Question: Kinda stuck on a problem so i got a controller looking like:
'''
'use strict';
angular.module('Movie.services', []).service('Movie', ['$q', '$http', function($q, $http) {
/* global config*/
var API_URL = '';
var API_KEY = 'xxx';
var movieService = {
findCast : function( id ) {
var id = id; // get person id
var cast = [];
var promise = $http.get(API_URL + id, {
params: {
api_key: API_KEY
}}).then(function(result) {
angular.forEach(result, function(item) {
cast.push(item);
console.log(item);
});
return cast;
});
return promise;
},
getMovies : function(){
},
}
return movieService;
}]);
'''
and it returns the whole object, fine.

Now i'm stuck on the part to parse is so in my main.js i got:
'''
Movie.findCast(person_id).then(function(result){
$scope.getCast = result;
console.log($scope.getCast);
});
'''
in my HTML i can do {{ getCast }} and i will get the whole JSON:
'''
[{"adult":false,"also_known_as":[],"biography":"Seth Rogen (born April 15, 1982) is a Canadian actor, comedian, voice artist, screenwriter, and film producer. Rogen began his career doing stand-up comedy for four years during his teens, coming in second place in the Vancouver Amateur Comedy Contest in 1998. While still living in his native Vancouver, he landed a supporting role in Freaks and Geeks. Shortly after Rogen moved to Los Angeles for his role, Freaks and Geeks was canceled after one season due to poor ratings. He then got a part on the equally short-lived Undeclared, which also hired him as a staff writer.
After landing a job as a staff writer on the final season of Da Ali G Show, for which Rogen and the other writers received an Emmy nomination, he was guided by film producer Judd Apatow toward a film career. Rogen was cast in a major supporting role and credited as a co-producer in Apatow's directorial debut, The 40-Year-Old Virgin.
After receiving critical praise for that performance, Universal Pictures agreed to cast him as the lead in Apatow's next directorial feature, Knocked Up.
Rogen has appeared in the films Donnie Darko, You, Me and Dupree, Zack and Miri Make a Porno, Observe and Report, and The Green Hornet, and also in the Apatow-produced comedies The 40-Year-Old Virgin, Knocked Up, Superbad, Pineapple Express, and Funny People. He and his comedy partner Evan Goldberg co-wrote the comedy films Superbad and Pineapple Express, for which he originally intended to headline while in high school. Rogen has provided voice talents in the animated films Horton Hears a Who!, Kung Fu Panda, and Monsters vs. Aliens. He also supports Crowdrise, a charitable networking site.","birthday":"1982-04-15","deathday":"","homepage":"http://www.seth-rogen.com/","id":19274,"imdb_id":"nm0736622","name":"Seth Rogen","place_of_birth":"Vancouver, British Columbia, Canada","popularity":14.8509727429298,"profile_path":"/3U9s4dvXQuk1l3ZT3MqwqpmeRqI.jpg"},200,null,{"method":"GET","transformRequest":[null],"transformResponse":[null],"params":{"api_key":"0df011bca7e5171f5bea292e818ace29"},"url":"http://api.themoviedb.org/3/person/19274","headers":{"Accept":"application/json, text/plain, */*"}},"OK"]
'''
but as soon as i try to do {{ getCast.biography }} it will give me undefined.
How can i parse the data?
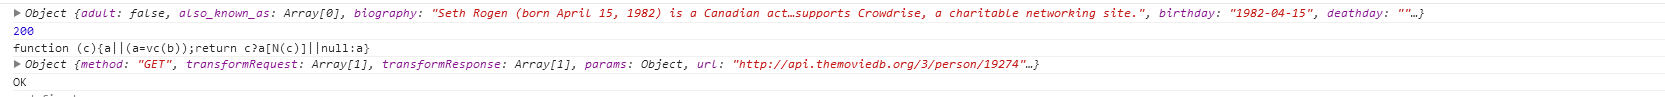
Answer: That's because it's not 'getCast.biography' but 'getCast[0].biography'.